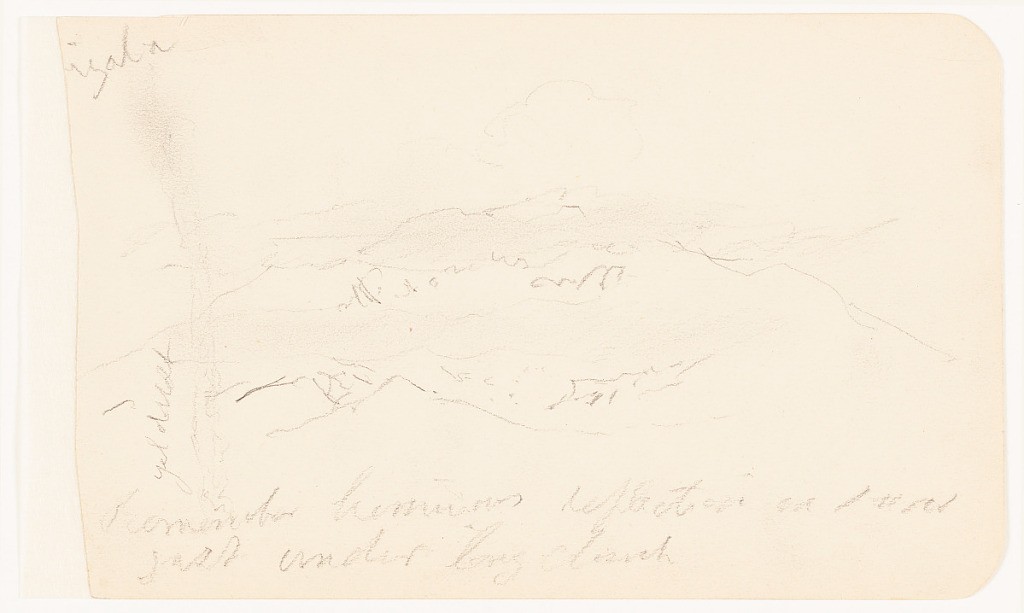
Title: Pico de Orizaba (Citlaltépetl), Mexico
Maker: Frederic Edwin Church, American, 1826–1900
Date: February–April 1889
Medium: Graphite on off-white wove paper
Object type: Drawing
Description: Landscape sketch showing a loosely rendered view of the volcano known as Pico de Orizaba (also called Citlaltépetl) in Mexico. Dominating the composition at center, the mountain is roughly pyramidal in shape and includes several rugged ridges and rocky outcroppings. Long banks of clouds veil the mountain's sharp peak.